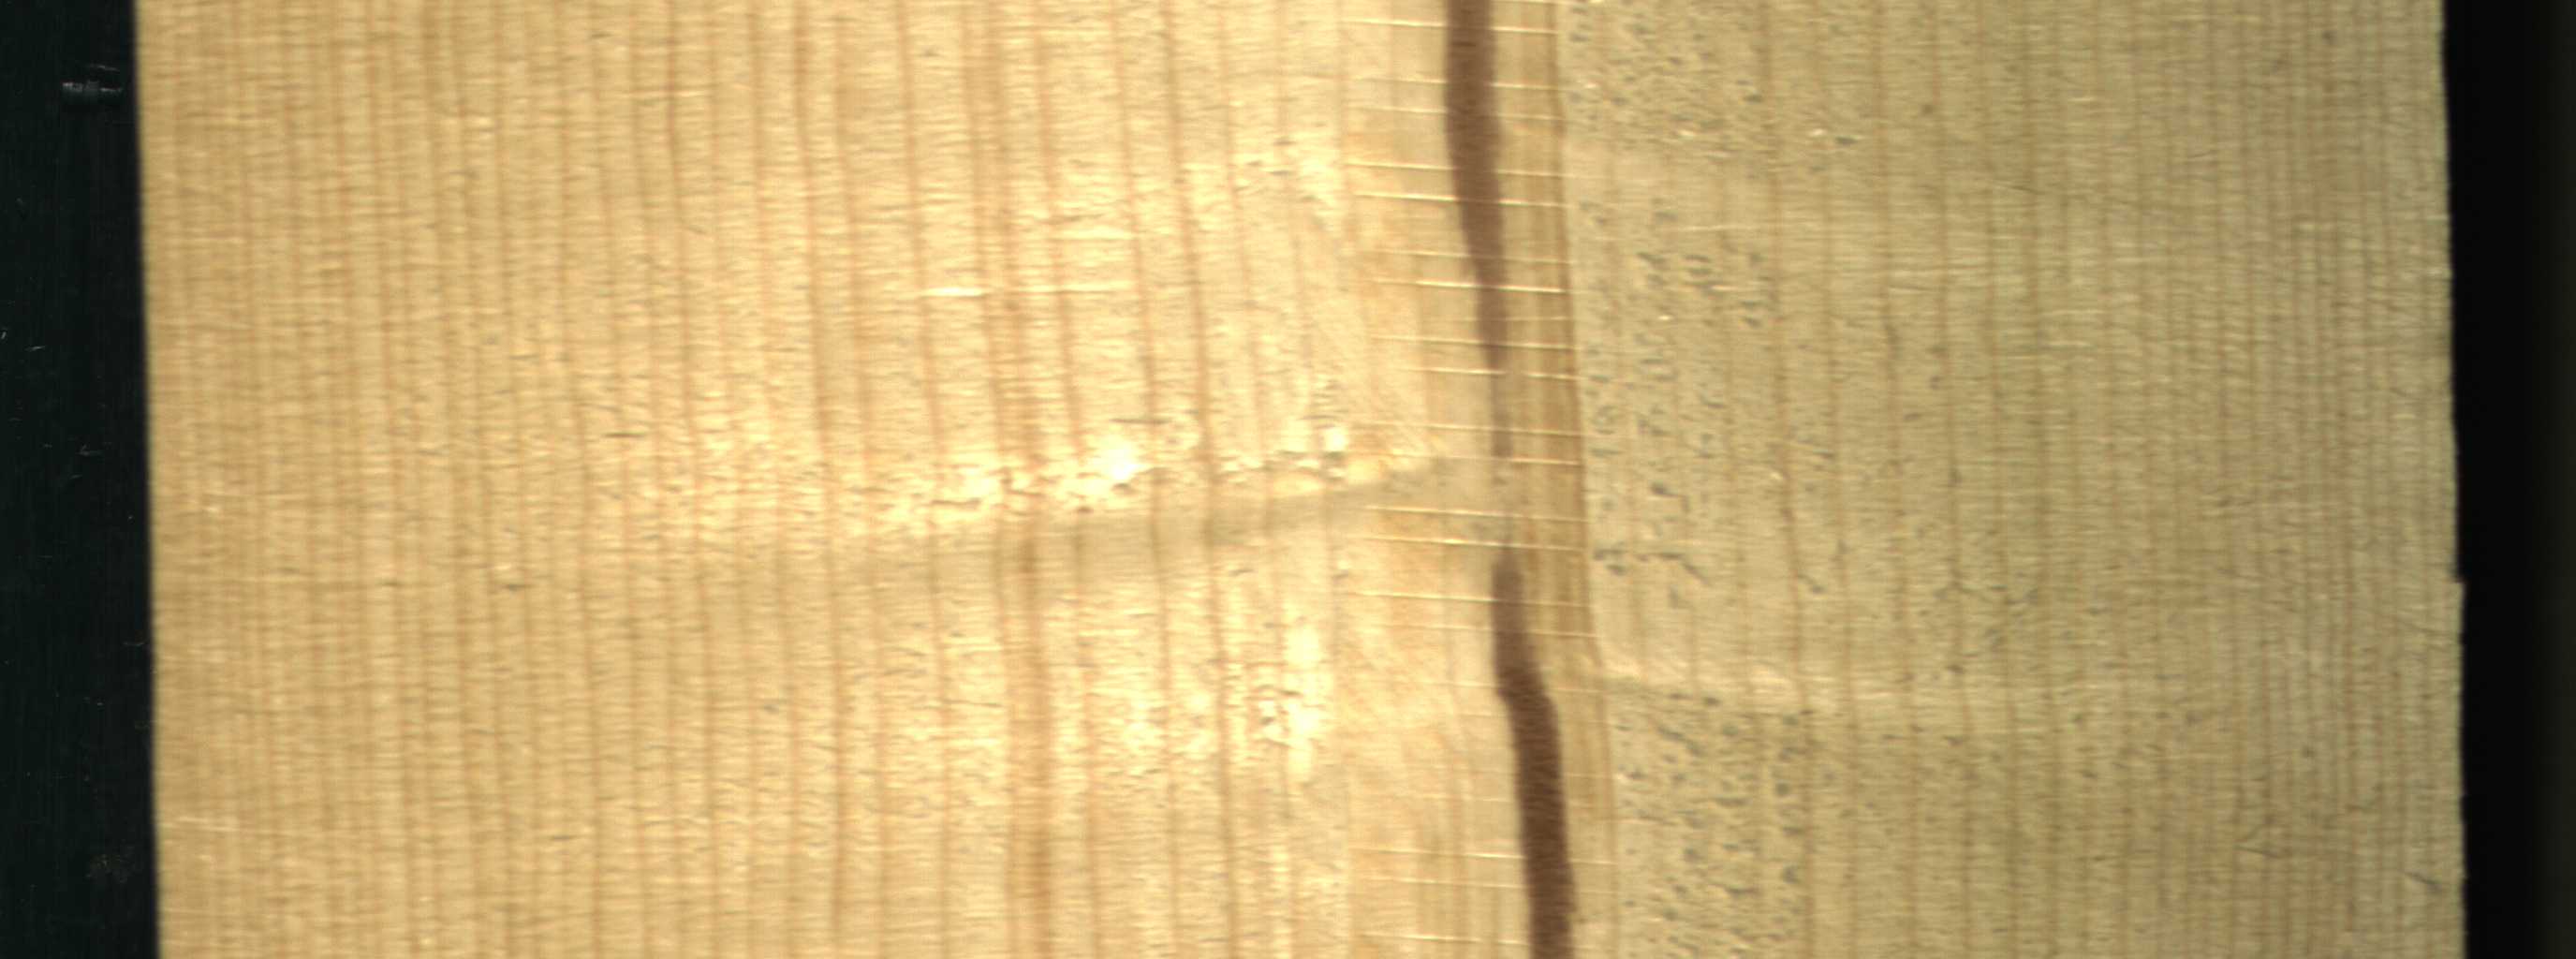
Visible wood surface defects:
Marrow
Marrow